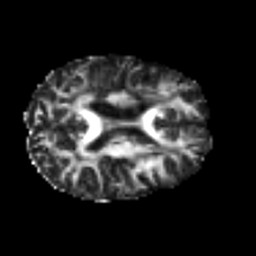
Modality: FA
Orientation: axial
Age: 45
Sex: female
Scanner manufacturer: siemens
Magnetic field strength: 3 T
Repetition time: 4.987 s
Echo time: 0.0792 s